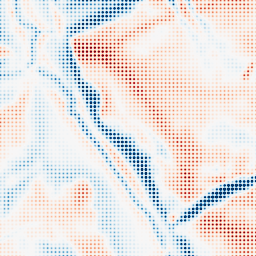
Category: multiscale
Decomposition family: dog_multiscale
Decomposition parameters: sigma_ratio: 1.4
n_scales: 5
base_sigma: 2
Upsampling method: sinc_hamming
Upsampling parameters: scale: 8
kernel_size: 4
Upsampling scale: 8